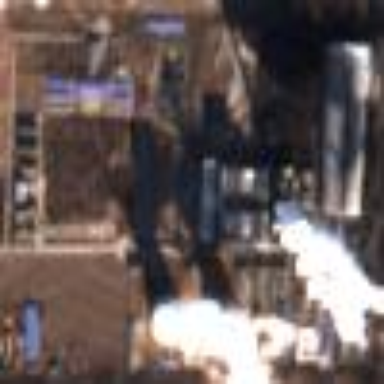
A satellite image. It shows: Industrial area with coal-powered plant.